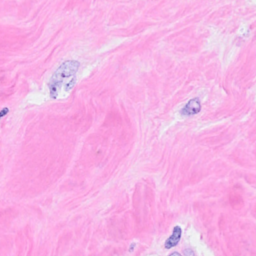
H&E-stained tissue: Breast